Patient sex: M
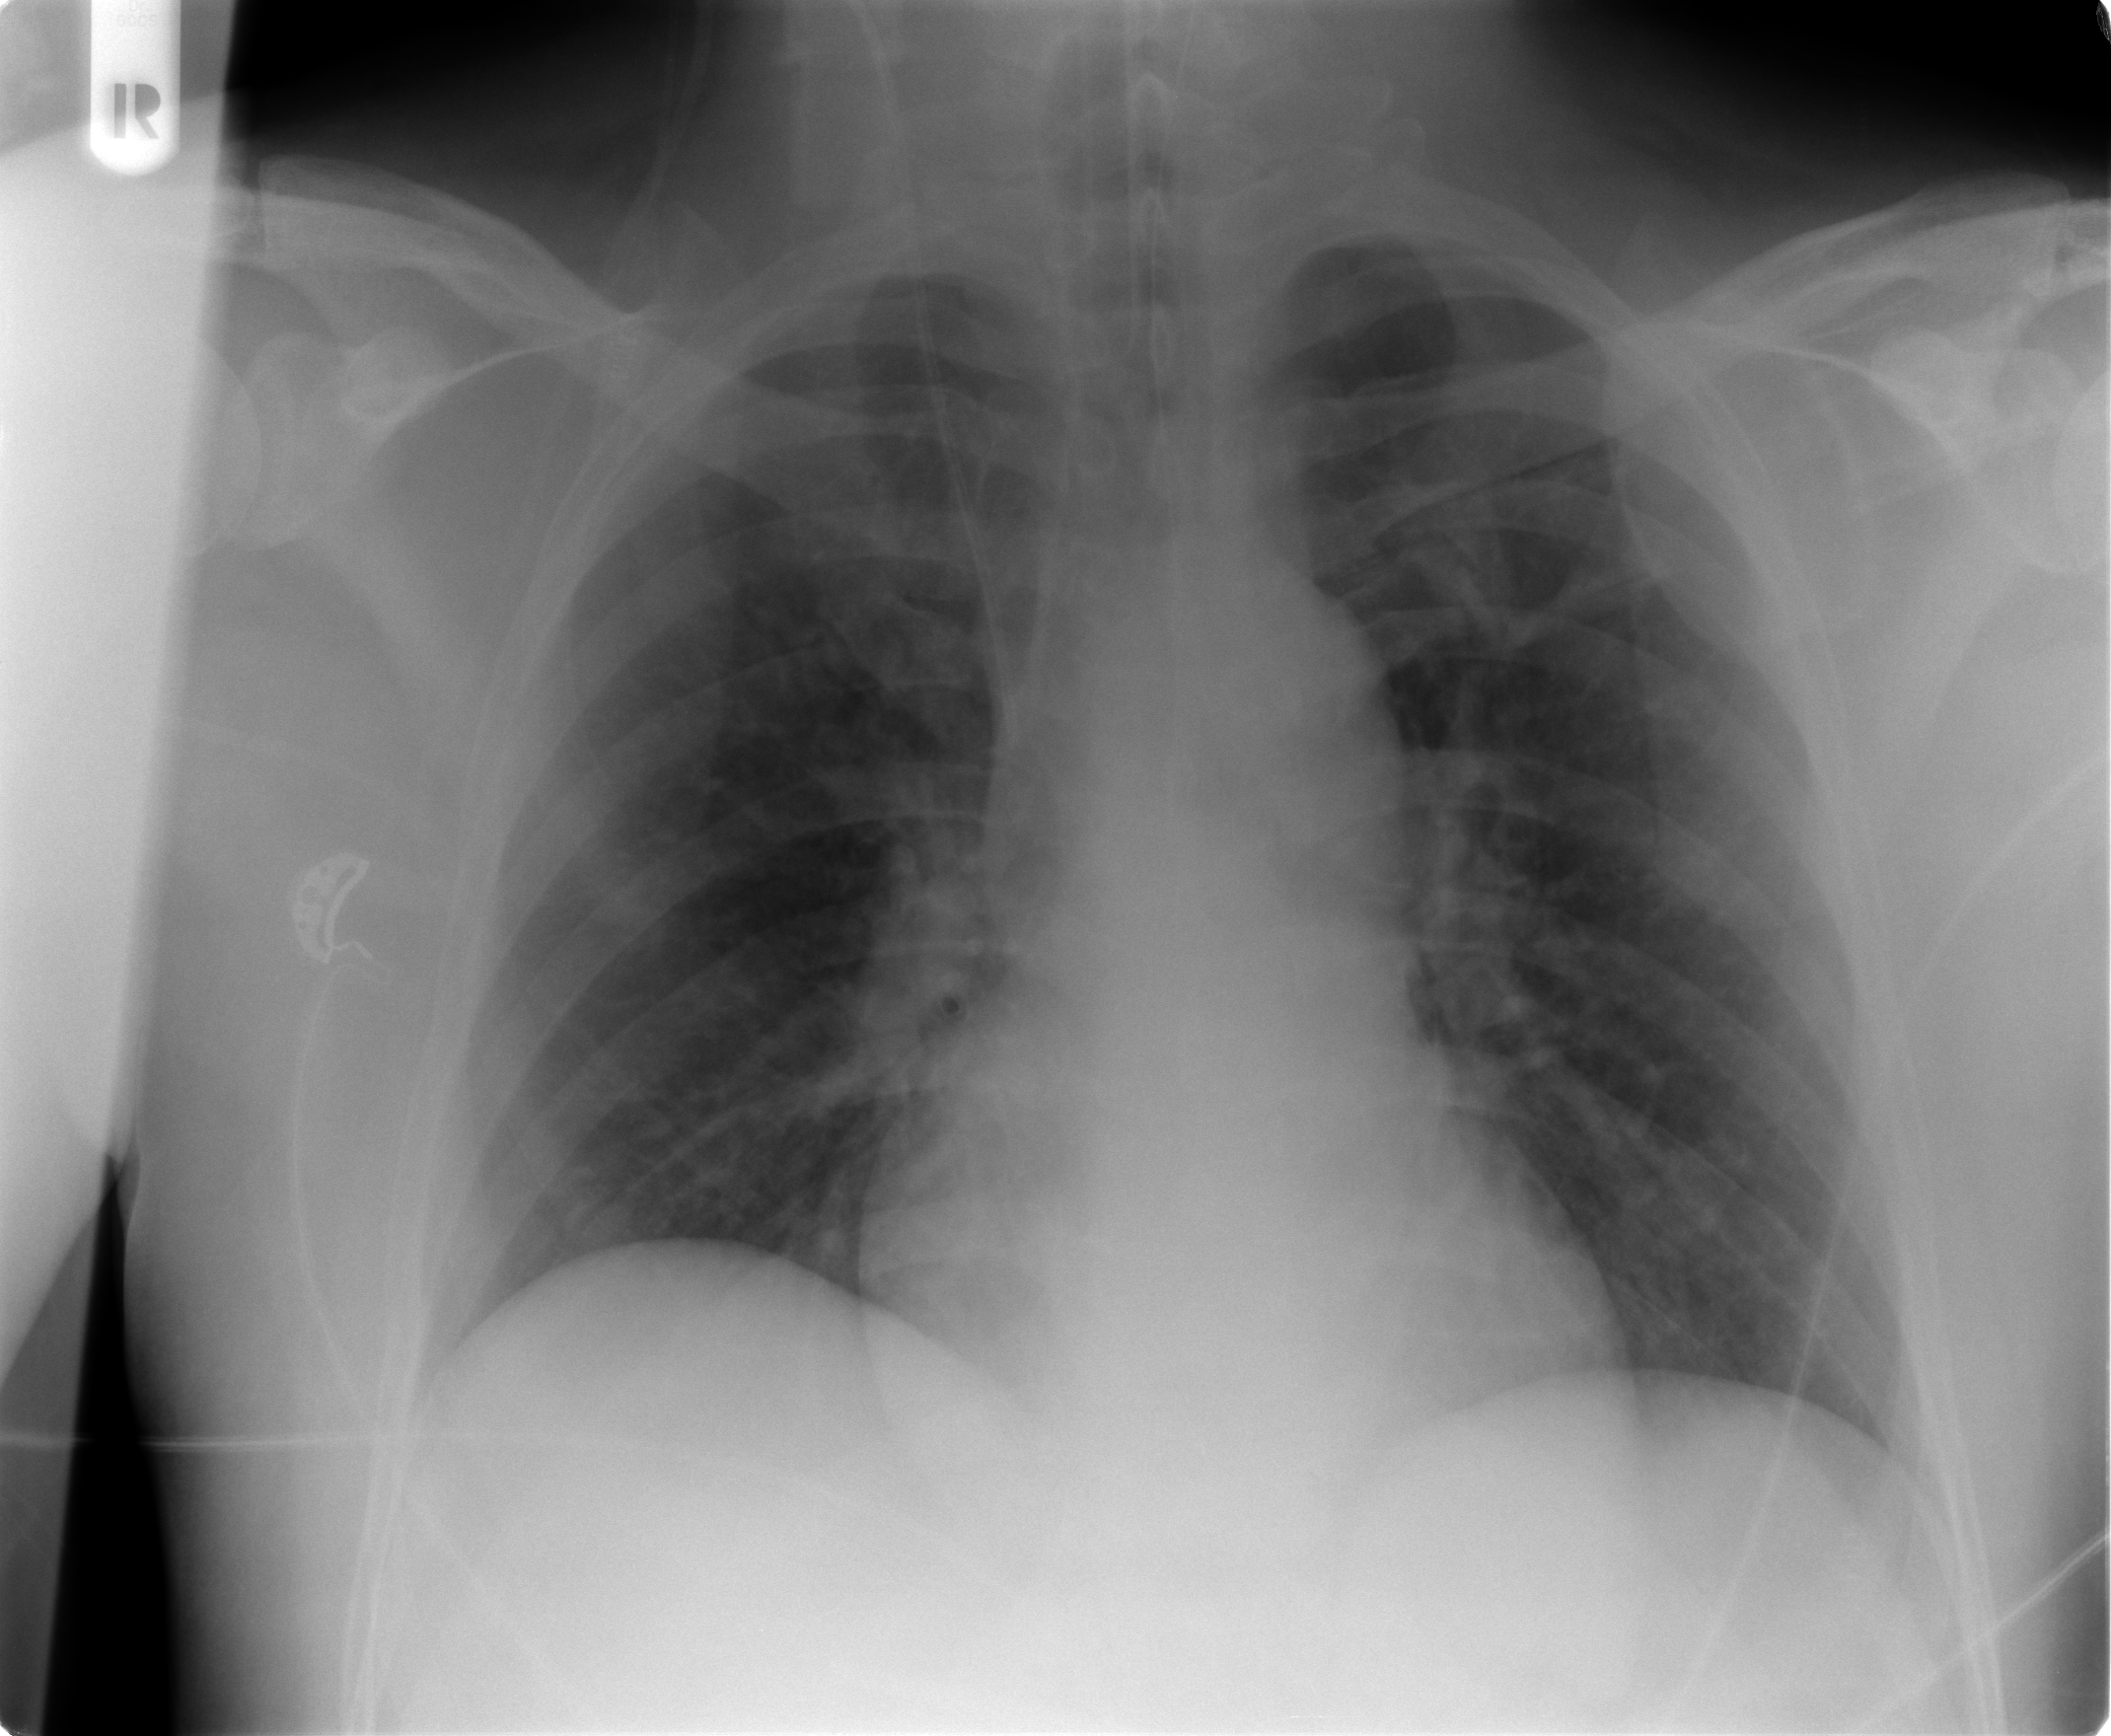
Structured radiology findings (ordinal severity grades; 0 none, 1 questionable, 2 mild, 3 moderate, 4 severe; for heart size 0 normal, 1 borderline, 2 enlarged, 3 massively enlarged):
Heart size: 2
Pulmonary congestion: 2
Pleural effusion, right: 0
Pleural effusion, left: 0
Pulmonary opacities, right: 0
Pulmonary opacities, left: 0
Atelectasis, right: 0
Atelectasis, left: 2